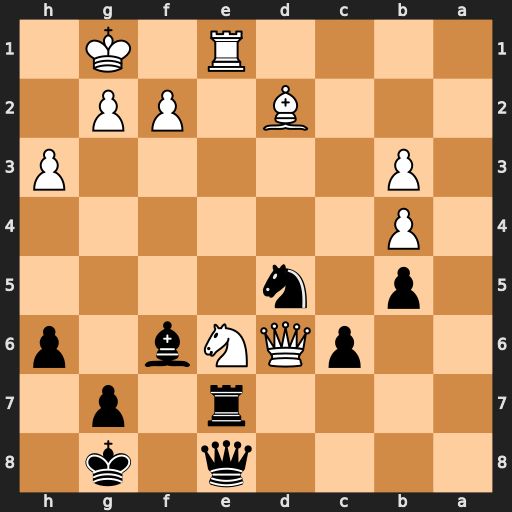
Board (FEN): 4q1k1/4r1p1/2pQNb1p/1p1n4/1P6/1P5P/3B1PP1/4R1K1
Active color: b
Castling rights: -
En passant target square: -
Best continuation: Nc7 Qxc7 Rxc7